Interaction volume radius: 10 \u00c5
Interaction volume height: 15 \u00c5
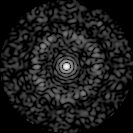
Disorder parameter: 0.8381